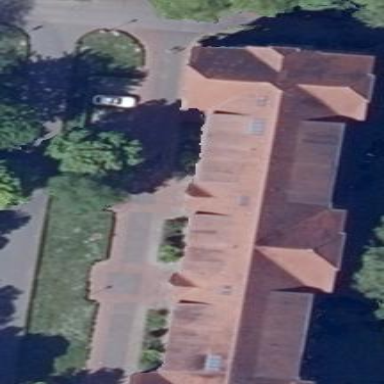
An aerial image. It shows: Hospital building.